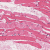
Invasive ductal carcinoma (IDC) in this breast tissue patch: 0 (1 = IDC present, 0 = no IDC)